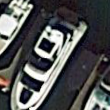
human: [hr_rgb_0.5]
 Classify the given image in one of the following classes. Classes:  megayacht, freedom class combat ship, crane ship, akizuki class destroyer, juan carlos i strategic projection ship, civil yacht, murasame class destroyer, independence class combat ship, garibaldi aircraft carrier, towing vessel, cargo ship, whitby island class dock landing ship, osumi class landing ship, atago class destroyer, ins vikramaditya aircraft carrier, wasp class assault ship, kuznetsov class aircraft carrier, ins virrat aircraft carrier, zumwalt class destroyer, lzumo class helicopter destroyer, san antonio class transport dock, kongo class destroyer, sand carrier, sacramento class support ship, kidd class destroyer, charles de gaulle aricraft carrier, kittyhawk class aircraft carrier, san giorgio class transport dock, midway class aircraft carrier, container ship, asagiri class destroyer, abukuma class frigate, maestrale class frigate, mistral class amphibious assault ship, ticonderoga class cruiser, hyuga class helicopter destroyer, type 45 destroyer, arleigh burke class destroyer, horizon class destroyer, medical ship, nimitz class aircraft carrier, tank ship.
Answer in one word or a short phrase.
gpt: Civil yacht